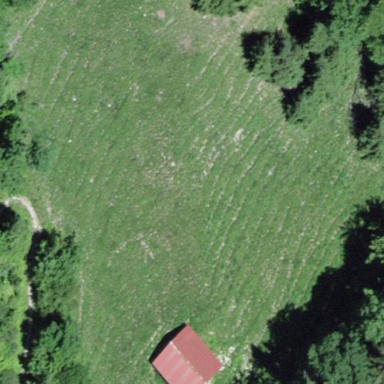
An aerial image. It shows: Beautiful meadow.